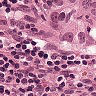
Metastatic tissue present: yes